Question: I'm currently developing a small puzzler game, where the point is to shoot a ball against two other balls in a way that all (3) stars are collected in their paths.
Here's an illustration, to get an idea:

All the round bodies are dynamic bodies. Mass of the star bodies is set to 0. I'm using the Box2D ContactListener class to check on collisions.
On begin of the contact I remove the body and the texture of the star. But it still seems to affect the projectile like its still hitting something.
I know I'm doing something wrong but just can't figure out.
Am I using the right method? Or am I forgetting something? Thanks in Advance!
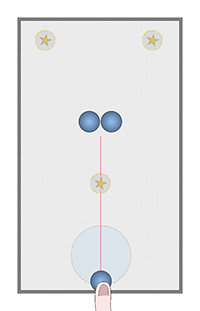
Answer: That's it, sensors dont move on collision.
All you have to do is to change your stars's fixture definition on creation.
'''
StarFixtureDef.isSensor = YES;
'''